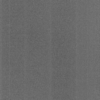
Label: dusty